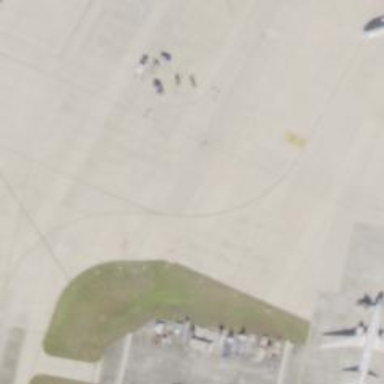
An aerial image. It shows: Image of taxiway at airport.